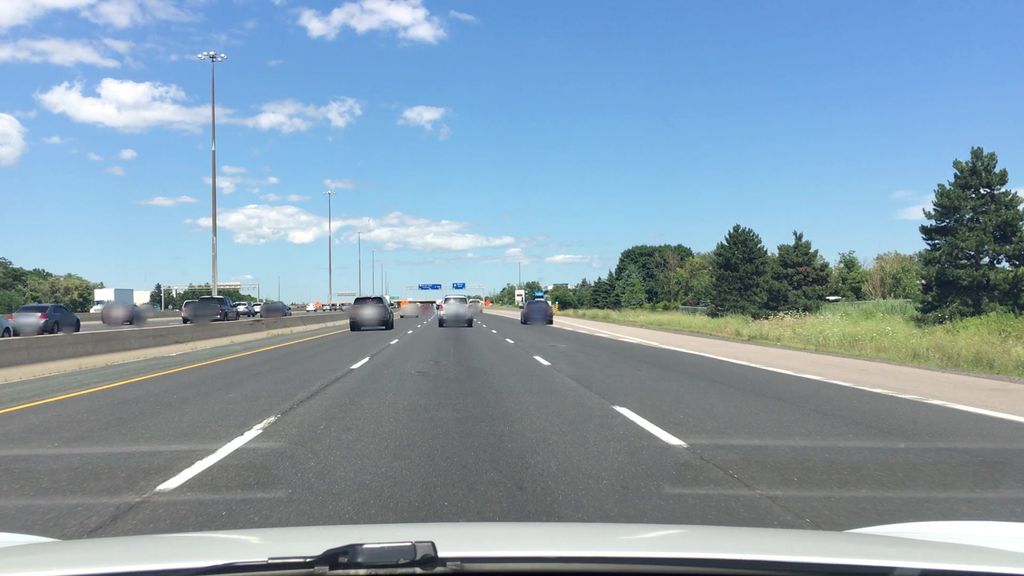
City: toronto